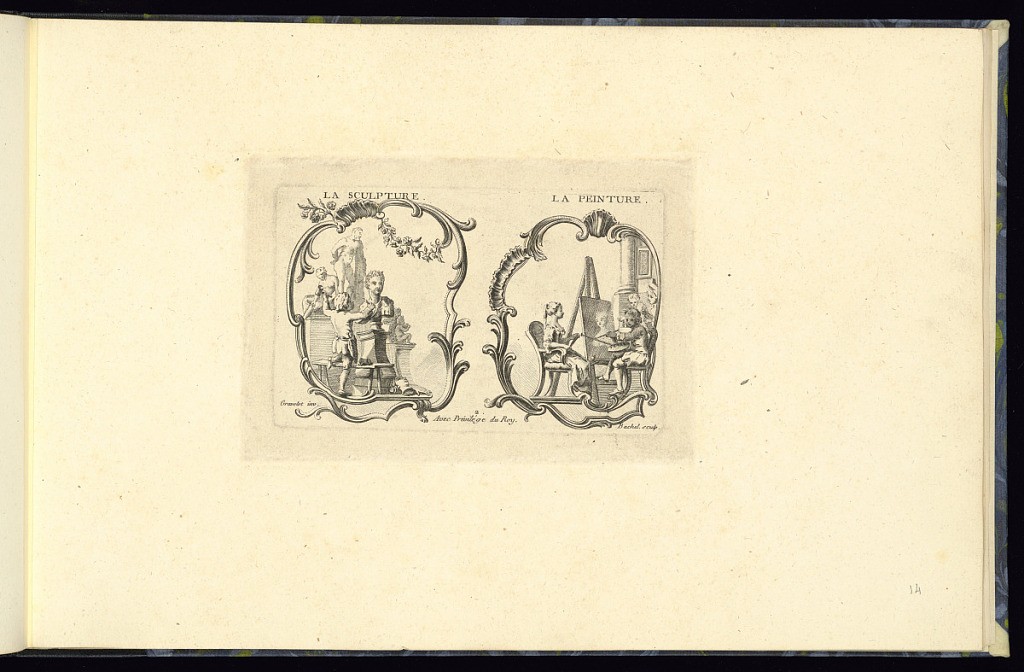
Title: LA SCULPTURE / LA PEINTURE
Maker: Jacques Bacheley, French, 1712 – 1781
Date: mid- 18th–late 18th century
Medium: etching on paper
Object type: Print
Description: Second plate from a series of fifteen depicting children and the sciences, framed within decorative rococo cartouches, two per plate, side-by-side. The series is incomplete here. The left-hand scene shows a boy sculpting a portrait bust with other sculptures in the background. The right-hand scene shows a boy painting a portrait of a girl, who is seated in front of him. The canvas is on an easel, they sit in an interior with another figure to the right. The titles are lettered above each cartouche, the plate is signed and numbered.